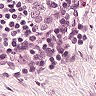
Metastatic tissue present: yes